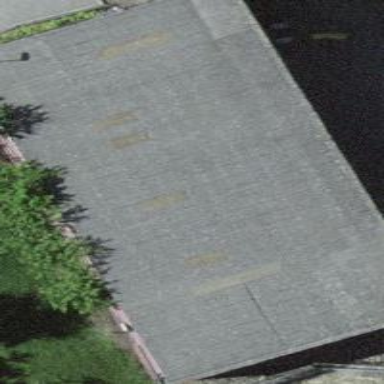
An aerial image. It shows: Garage building.